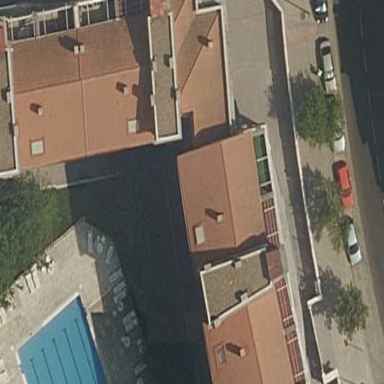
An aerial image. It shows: Image showing building with apartments.